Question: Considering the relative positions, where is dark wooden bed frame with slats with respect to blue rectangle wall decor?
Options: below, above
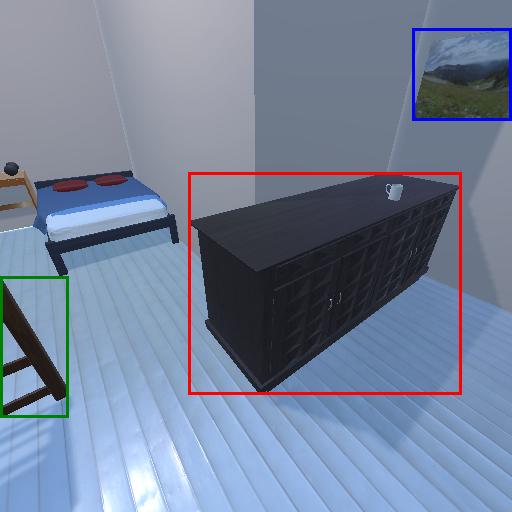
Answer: below